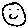
Label: smiley face